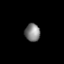
Tissue: prostate
Cell type: Fibroblasts
Senescence score: 0.6903
Nuclear area (px): 263
Mean DAPI intensity: 128.829